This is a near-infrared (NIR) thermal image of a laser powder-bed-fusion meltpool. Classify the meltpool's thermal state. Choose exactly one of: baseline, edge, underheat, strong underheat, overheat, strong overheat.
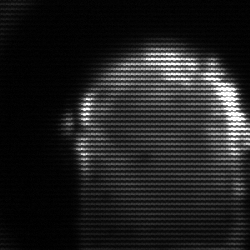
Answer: baseline